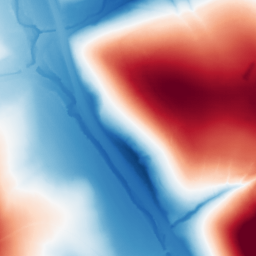
Category: classical
Decomposition family: gaussian
Decomposition parameters: sigma: 100
Upsampling method: sinc_hamming
Upsampling parameters: scale: 2
kernel_size: 16
Upsampling scale: 2